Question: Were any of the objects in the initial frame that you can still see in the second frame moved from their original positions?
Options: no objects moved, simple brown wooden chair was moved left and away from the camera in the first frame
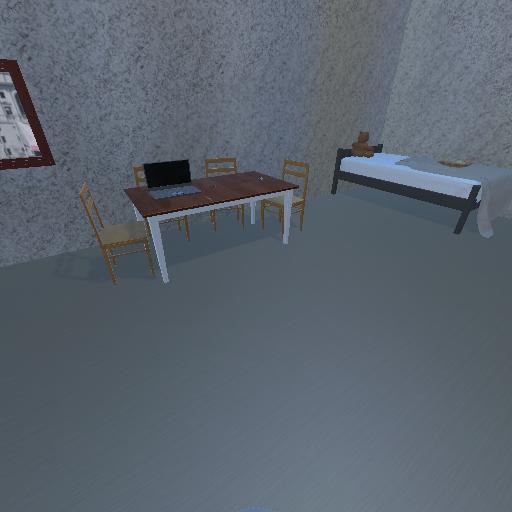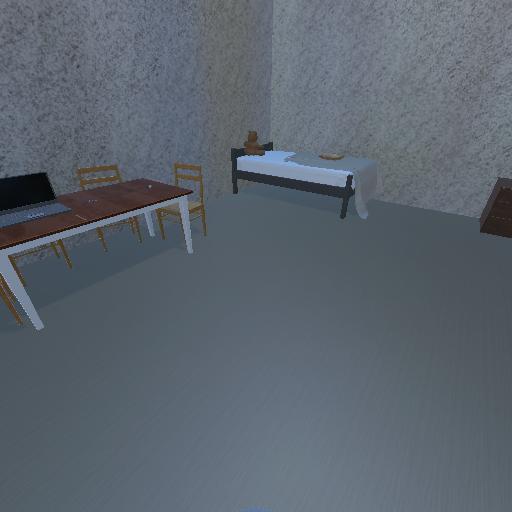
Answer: no objects moved